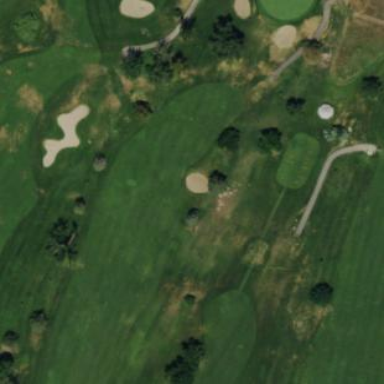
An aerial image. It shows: Mown grass fairway on recreation ground used for golf.